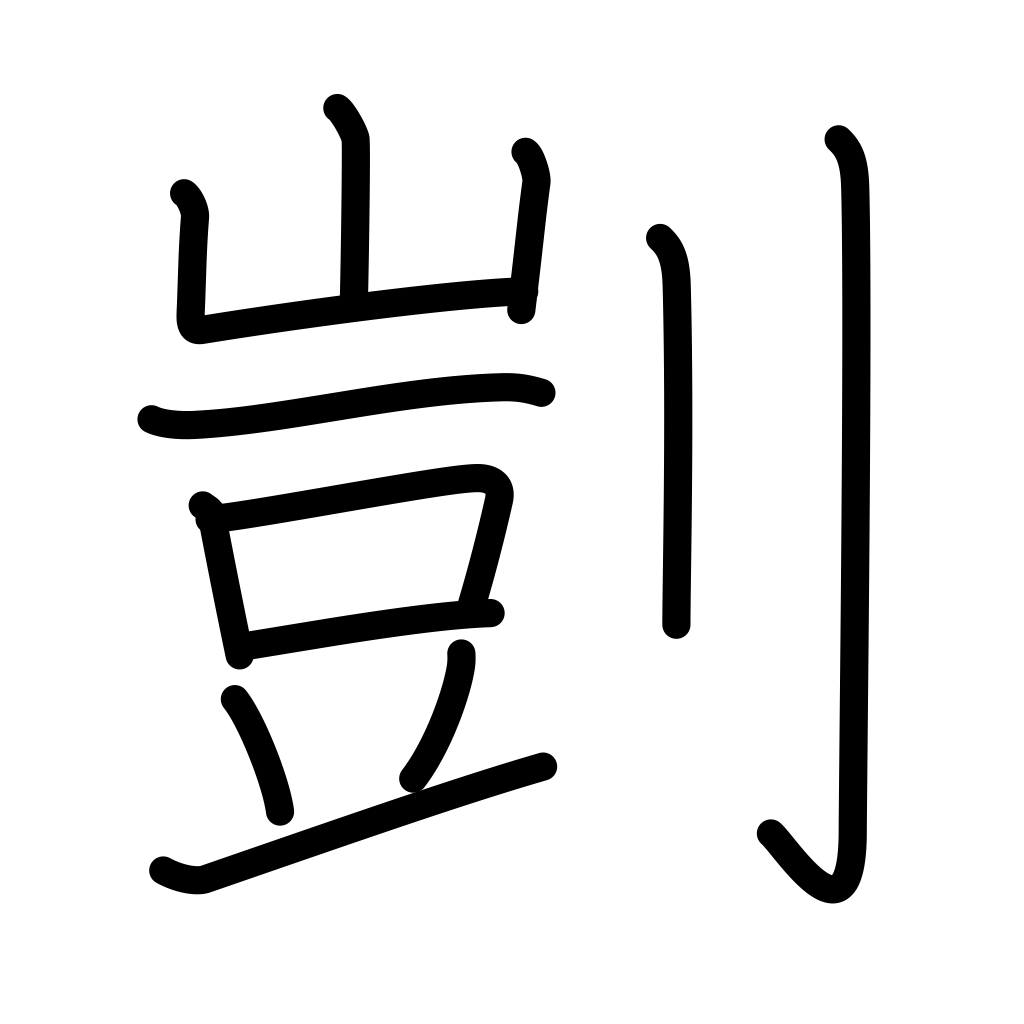
Meaning: scythe, suitability